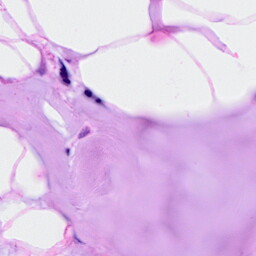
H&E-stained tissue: Breast